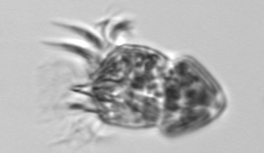
Label: Strombidium_inclinatum